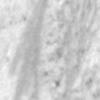
Label: change